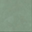
Piece: xx